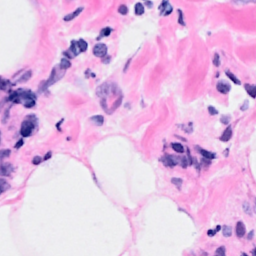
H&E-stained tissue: Breast